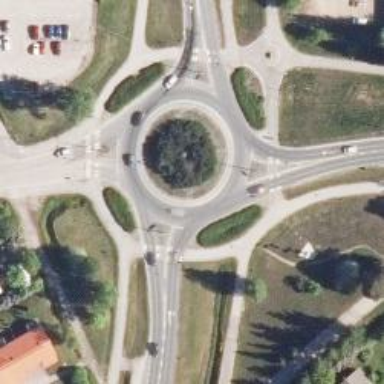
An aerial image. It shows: Uncontrolled zebra crossing on the road.